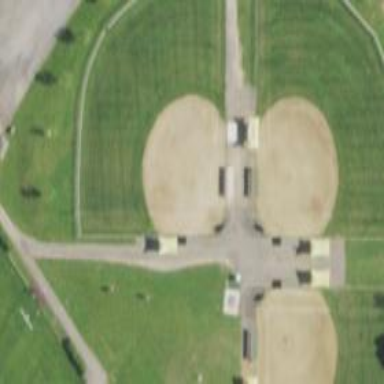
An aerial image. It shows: Baseball pitch for leisure and sports activities.